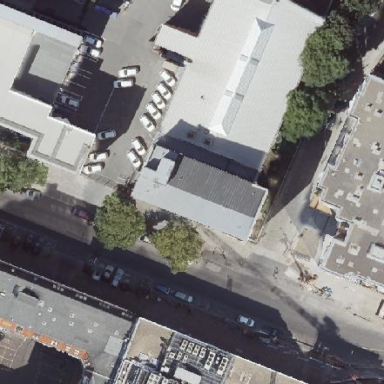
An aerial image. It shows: Building with flat roof.